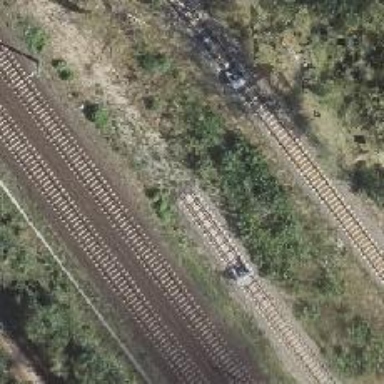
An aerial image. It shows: Single track.